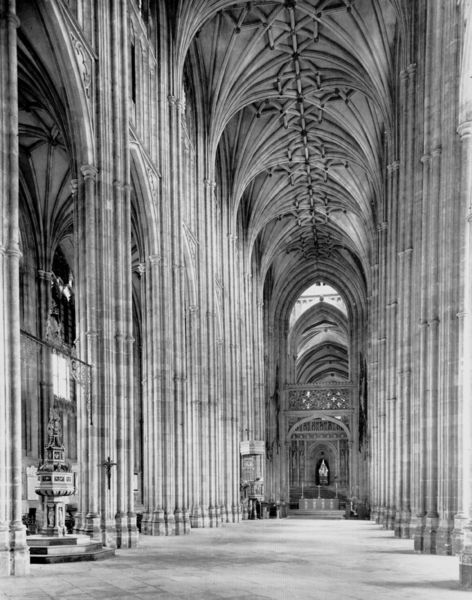
Titel: Kathedrale von Canterbury
Standort: Canterbury, Kathedrale (EU - GB)
Schlagwörter: weiß, fenster, licht, pfeiler, schwarz, säule, säulen, architektur, kirche, decke, innen, gotik, schiff, bogen, bündel, podest, halle, foto, fotografie, bögen, gang, gewölbe, kreuz, stern, dom, schwarzweiß, münster, altar, kathedrale, langhaus, kirchenschiff, lettner, mittelschiff, bündelpfeiler, gotisch, kanzel, obergaden, seitenschiff, mittelalter, chor, kruzifix, ballustrade, gothik, durchbrochen, rosetten, taufbecken, rippe, weihwasser, gurtbogen, netzgewölbe, krizifix, wandvorlage, seitenaltar, atchitektur, scheidbogen, schlingrippen